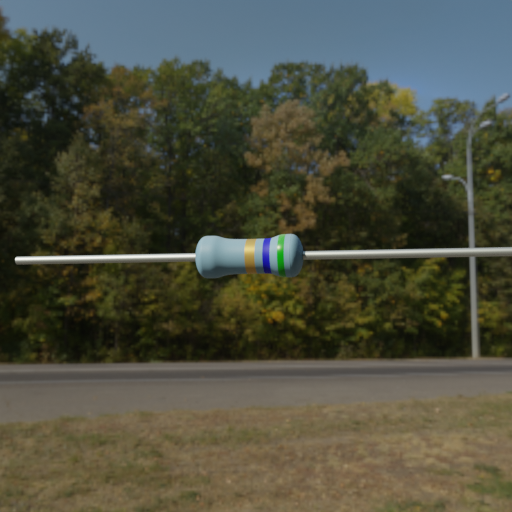
Resistor colour bands (in order): gold, blue, green